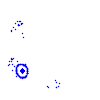
Particle: pion